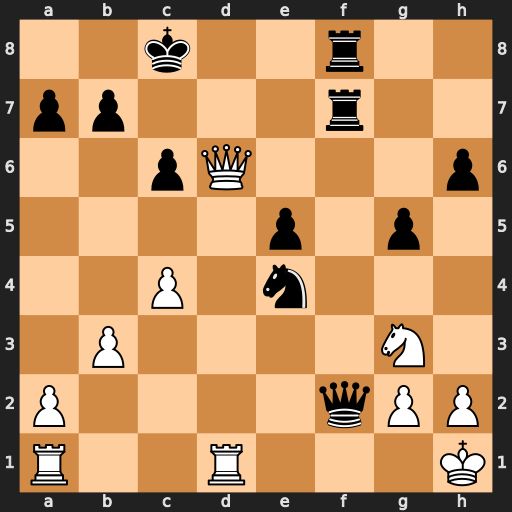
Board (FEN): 2k2r2/pp3r2/2pQ3p/4p1p1/2P1n3/1P4N1/P4qPP/R2R3K
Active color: w
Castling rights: -
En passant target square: -
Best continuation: Qe6+ Kb8 Qxe5+ Ka8 Qxe4